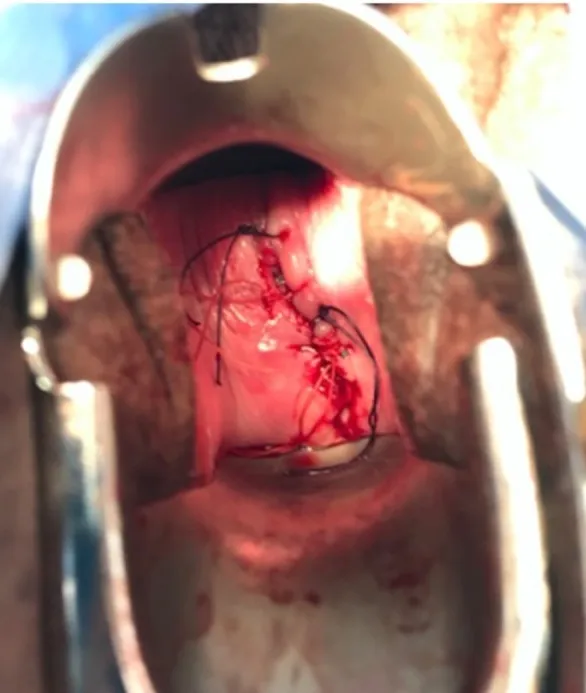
B. Vicryl sutures placed at the level of the cuff.
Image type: medical_photograph (other_medical_photograph)